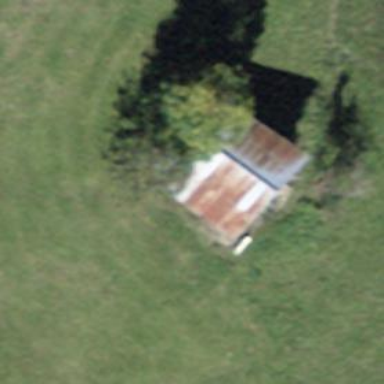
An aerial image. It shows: Rural barn.